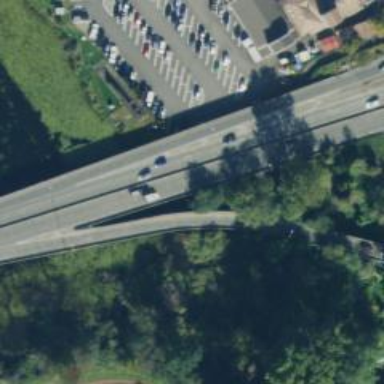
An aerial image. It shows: Viaduct bridge on motorway link.